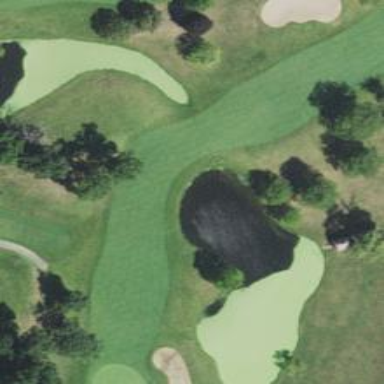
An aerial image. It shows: Water hazard on golf course.